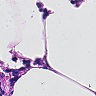
Metastatic tissue present: no